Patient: sex M, age 64
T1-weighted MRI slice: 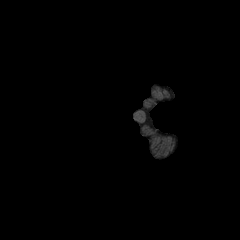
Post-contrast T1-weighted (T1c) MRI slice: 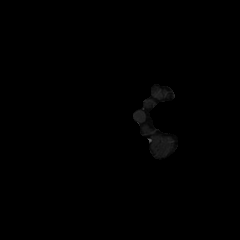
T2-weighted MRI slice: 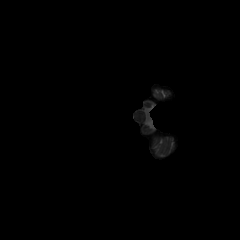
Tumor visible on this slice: no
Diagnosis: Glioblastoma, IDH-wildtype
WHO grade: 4